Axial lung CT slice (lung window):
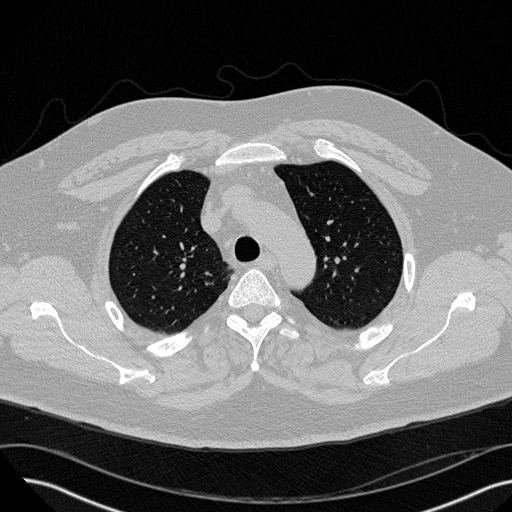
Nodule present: no